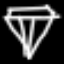
Label: diamond